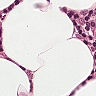
Metastatic tissue present: no